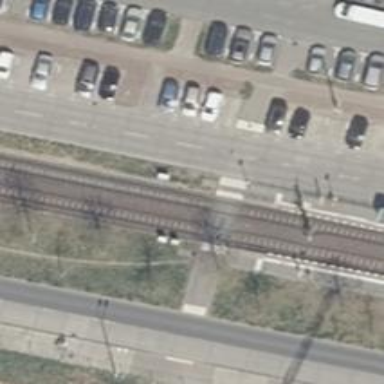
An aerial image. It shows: Uncontrolled tram crossing.